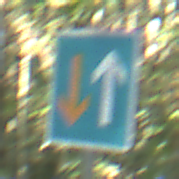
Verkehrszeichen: VorrangVorGegenverkehr
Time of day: Midday
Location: Outdoor (Nature)
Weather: Clear
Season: NotSpecified
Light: Natural